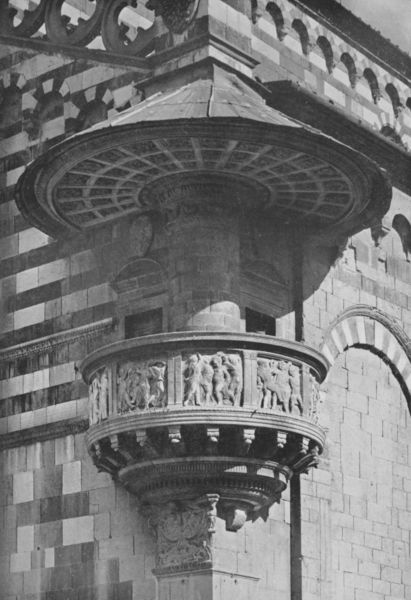
Titel: Aussenkanzel
Künstler: Donatello
Standort: Prato, Dom (EU - I - Toskana)
Schlagwörter: himmel, schatten, menschen, fenster, grau, hell, schwarz, szene, säule, tür, weiss, dach, haus, ornament, tanz, wand, architektur, stein, brüstung, kirche, tanzen, gotik, renaissance, kinder, kreis, rund, szenerie, balkon, relief, ecke, bogen, italien, türen, giebel, mauer, figuren, rundbogen, ornamente, stuck, foto, bögen, erker, außen, balustrade, dom, schwarzweiss, fries, gesims, dienst, kanzel, romanik, siena, schräge, baldachin, konsolen, konzentrisch, eierstab, inkrustiert, foro, klötzchenfries, vierpass, italienisch, ekce, steinbau, puten, reliefiert, kanzeldeckel, hausecke, tanzend, konsolenfries, travertin, prato, maasswerk, abogen